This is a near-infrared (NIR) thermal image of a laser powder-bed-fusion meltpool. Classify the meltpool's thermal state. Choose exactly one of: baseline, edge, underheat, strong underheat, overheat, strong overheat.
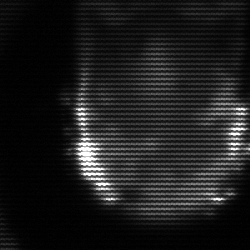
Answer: baseline